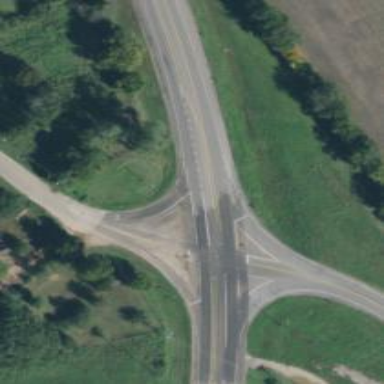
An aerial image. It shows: Secondary link road.